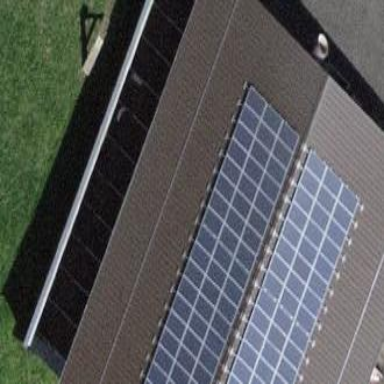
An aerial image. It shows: Solar power generator with photovoltaic panels.